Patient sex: F
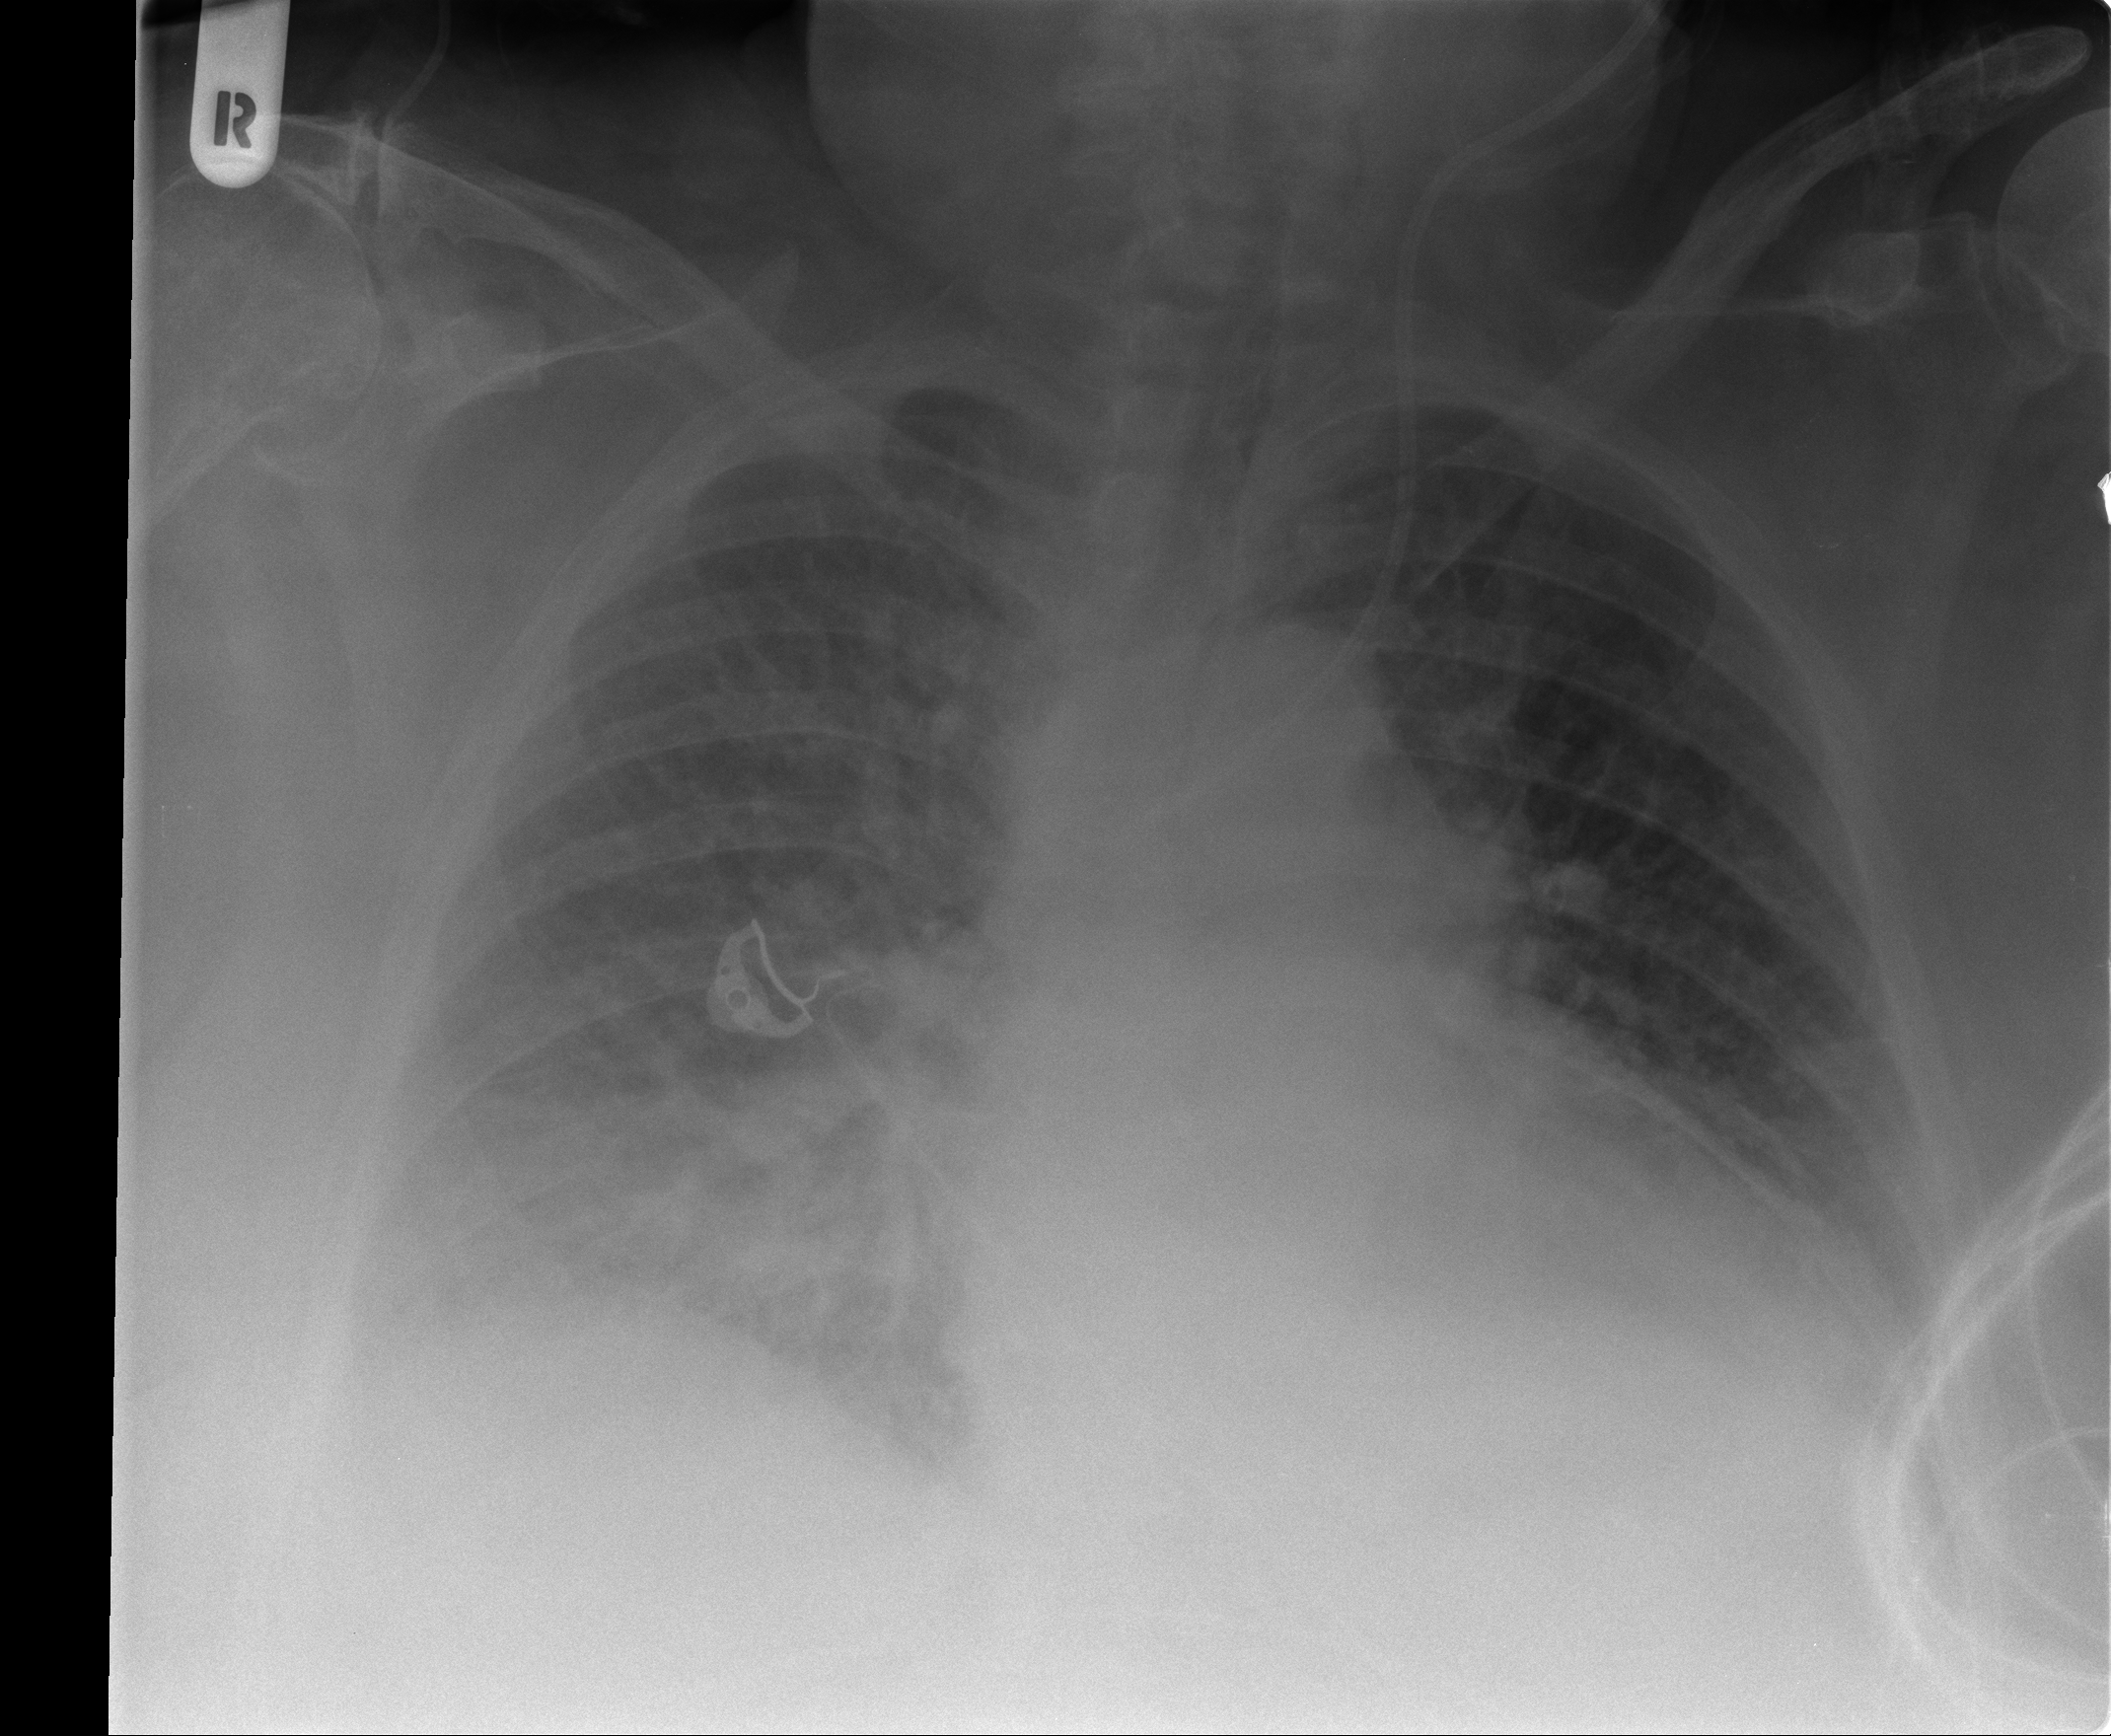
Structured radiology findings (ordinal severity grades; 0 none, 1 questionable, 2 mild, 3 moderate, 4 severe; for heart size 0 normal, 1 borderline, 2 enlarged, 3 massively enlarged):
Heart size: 2
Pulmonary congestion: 3
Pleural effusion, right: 2
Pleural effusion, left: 2
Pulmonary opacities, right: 3
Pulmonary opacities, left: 3
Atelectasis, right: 3
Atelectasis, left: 2